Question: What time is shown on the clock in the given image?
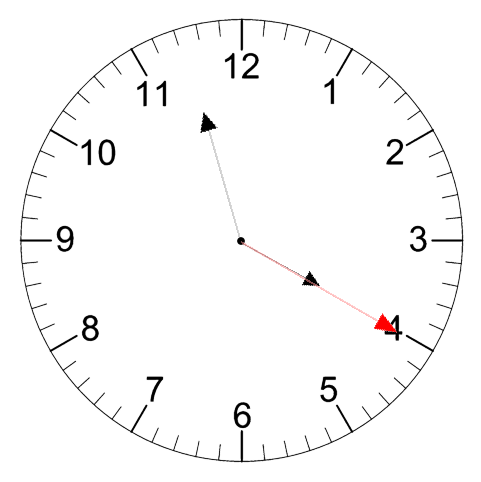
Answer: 03:57:20